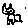
Label: cat